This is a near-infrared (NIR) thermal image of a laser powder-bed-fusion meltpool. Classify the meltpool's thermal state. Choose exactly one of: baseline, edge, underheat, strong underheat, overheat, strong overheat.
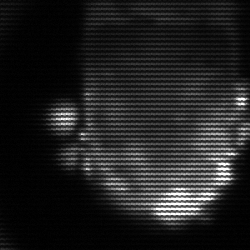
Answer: baseline